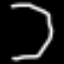
Label: octagon